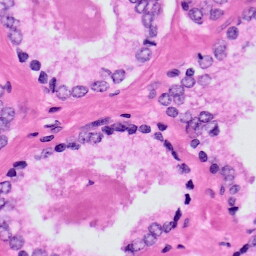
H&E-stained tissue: Prostate